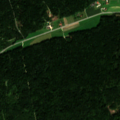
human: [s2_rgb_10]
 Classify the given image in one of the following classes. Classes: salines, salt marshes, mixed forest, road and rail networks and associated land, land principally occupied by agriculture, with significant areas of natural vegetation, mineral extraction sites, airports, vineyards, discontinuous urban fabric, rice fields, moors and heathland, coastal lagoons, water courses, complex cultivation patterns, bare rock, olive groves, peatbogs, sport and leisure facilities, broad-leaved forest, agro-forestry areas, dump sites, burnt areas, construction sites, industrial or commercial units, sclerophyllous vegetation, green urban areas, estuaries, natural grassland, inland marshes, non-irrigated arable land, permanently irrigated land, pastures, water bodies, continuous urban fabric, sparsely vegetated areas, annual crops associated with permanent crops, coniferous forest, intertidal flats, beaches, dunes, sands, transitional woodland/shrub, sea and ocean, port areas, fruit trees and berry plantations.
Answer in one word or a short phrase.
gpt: non-irrigated arable land, coniferous forest, mixed forest